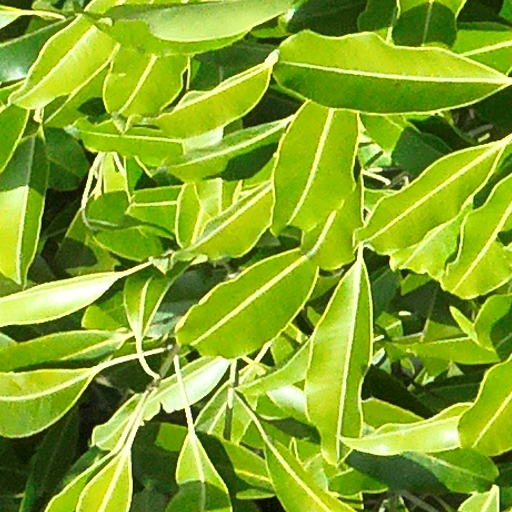
Species: Ocotea leptobotra
GBIF accepted scientific name: Ocotea leptobotra
Crown area (m\u00b2): 169.429